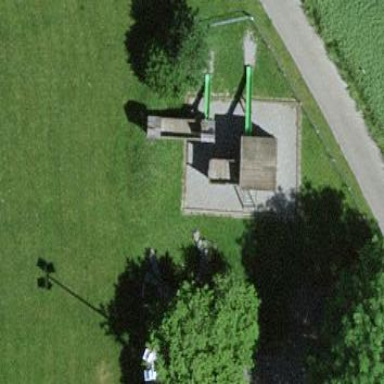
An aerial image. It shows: Playground area for leisure land.